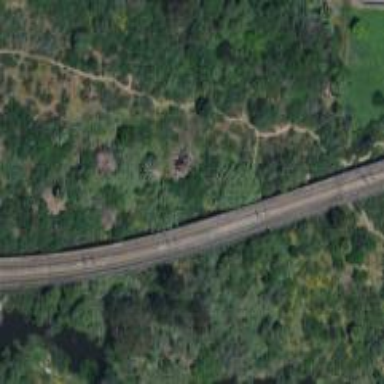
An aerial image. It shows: Light rail railway with electrified contact lines on embankment.